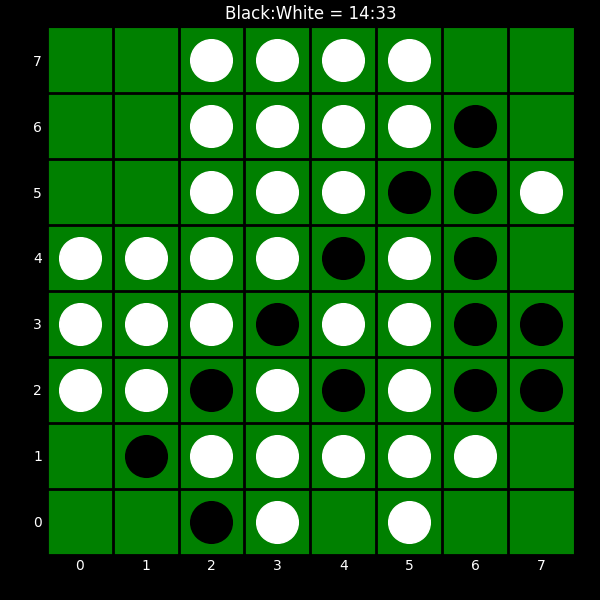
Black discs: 14
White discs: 33